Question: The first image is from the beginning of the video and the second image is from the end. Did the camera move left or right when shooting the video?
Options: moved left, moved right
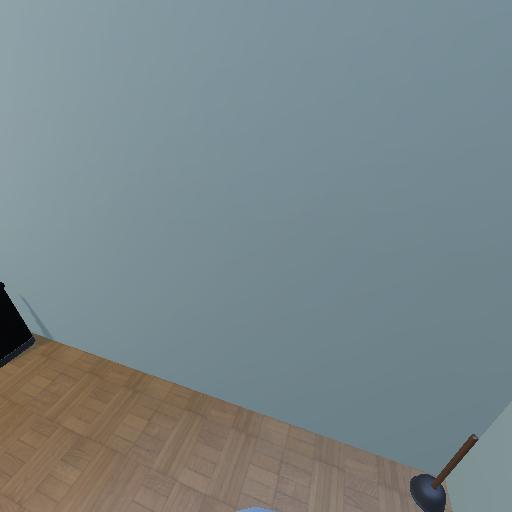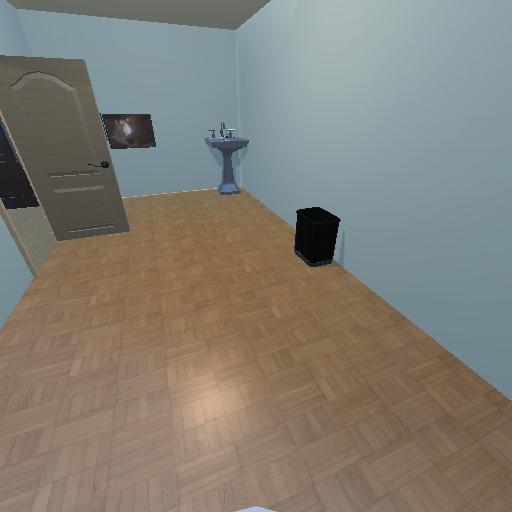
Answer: moved left